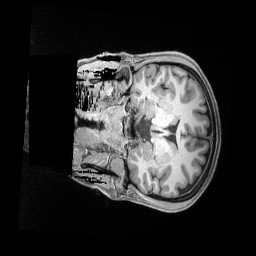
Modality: T1w
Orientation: coronal
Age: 24
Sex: female
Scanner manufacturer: siemens
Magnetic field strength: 3 T
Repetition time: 2.4 s
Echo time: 0.00228 s